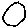
Label: circle